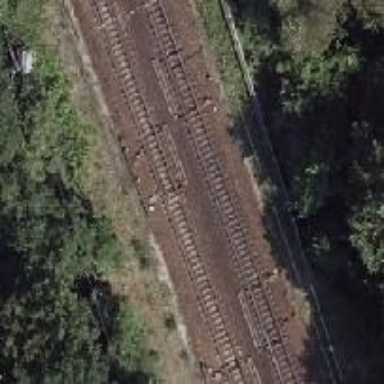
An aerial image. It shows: Railway switch with the turnout side on the right.